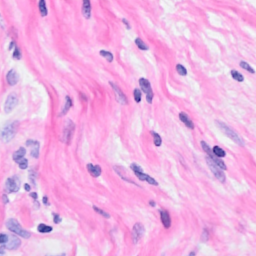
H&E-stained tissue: Breast